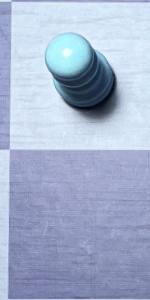
Label: Empty